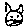
Label: cat